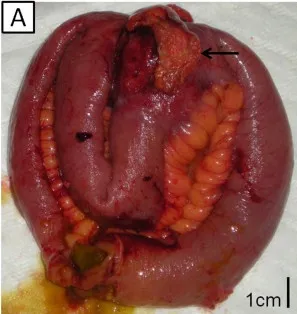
Macroscopic views of the resected small bowel, where the tumor is noted (arrow). (A) Tumor causing adhesion of the adjacent small bowel loop.
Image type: pathology (gram)